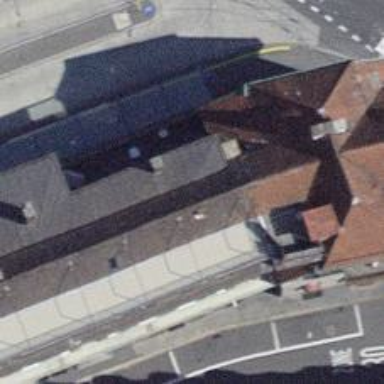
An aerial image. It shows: Café.